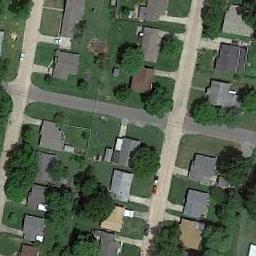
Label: medium_residential